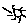
Label: sun